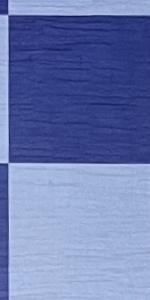
Label: Empty